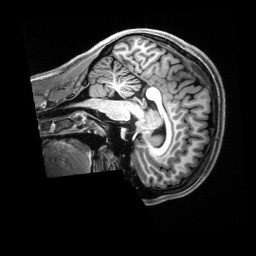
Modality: T1w
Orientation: sagittal
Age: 20
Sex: female
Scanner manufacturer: siemens
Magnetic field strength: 3 T
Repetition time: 2.5 s
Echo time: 0.00222 s